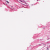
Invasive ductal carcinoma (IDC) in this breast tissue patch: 0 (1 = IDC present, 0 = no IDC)